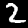
Digit: 2